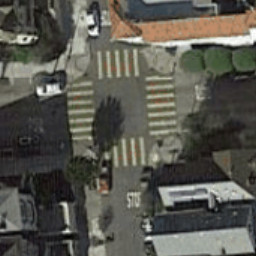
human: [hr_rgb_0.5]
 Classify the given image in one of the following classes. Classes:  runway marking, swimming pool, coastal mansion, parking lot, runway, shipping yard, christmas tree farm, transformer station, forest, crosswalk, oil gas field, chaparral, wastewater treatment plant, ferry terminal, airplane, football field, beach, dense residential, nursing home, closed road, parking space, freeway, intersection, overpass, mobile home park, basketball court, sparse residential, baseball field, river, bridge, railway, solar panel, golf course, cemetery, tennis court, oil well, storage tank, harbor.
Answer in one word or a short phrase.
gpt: crosswalk